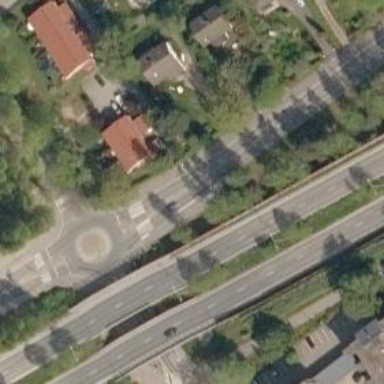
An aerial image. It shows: Uncontrolled crossing with pedestrian island.